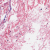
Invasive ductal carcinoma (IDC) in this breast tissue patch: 0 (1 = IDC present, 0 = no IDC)